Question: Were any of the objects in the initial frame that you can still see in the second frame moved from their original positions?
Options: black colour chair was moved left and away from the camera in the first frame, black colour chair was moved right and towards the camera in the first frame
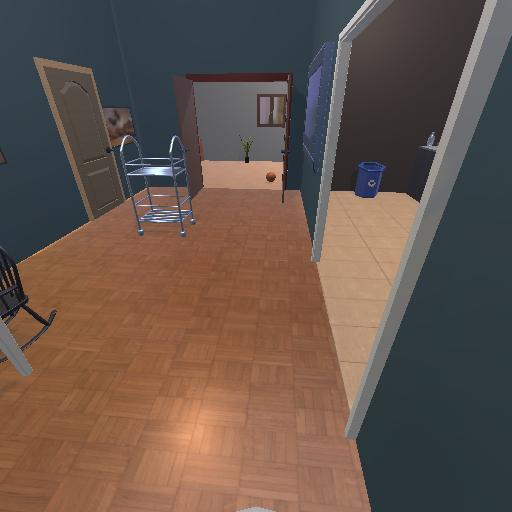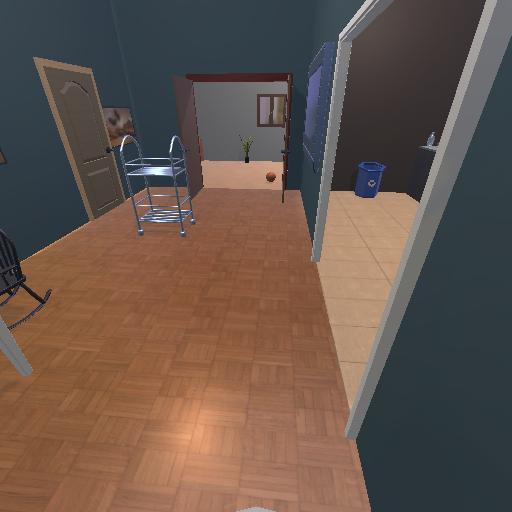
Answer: black colour chair was moved left and away from the camera in the first frame